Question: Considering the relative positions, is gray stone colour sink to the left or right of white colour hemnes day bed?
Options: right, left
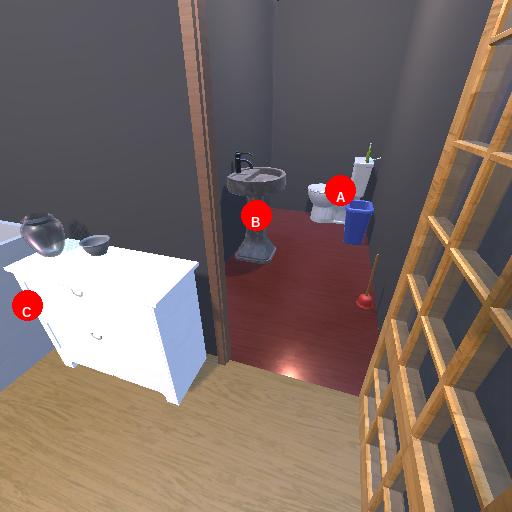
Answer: right